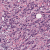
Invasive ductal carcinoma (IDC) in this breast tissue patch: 1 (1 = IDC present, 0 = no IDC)